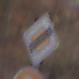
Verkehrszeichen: EndeVorfahrtsstrasse
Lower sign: Geschwindigkeit50
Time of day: Midday
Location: Outdoor (Nature)
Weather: Overcast
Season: Autumn
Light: Natural